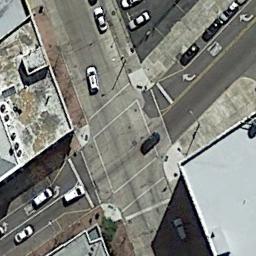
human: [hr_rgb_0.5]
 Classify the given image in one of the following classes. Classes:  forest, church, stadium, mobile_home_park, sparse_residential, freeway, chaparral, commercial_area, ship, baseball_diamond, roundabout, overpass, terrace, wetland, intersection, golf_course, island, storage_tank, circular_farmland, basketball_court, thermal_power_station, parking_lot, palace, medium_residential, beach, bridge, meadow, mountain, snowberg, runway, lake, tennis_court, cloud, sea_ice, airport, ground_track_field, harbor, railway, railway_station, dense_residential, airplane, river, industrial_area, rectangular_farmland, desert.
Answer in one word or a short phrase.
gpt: intersection